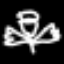
Label: angel